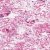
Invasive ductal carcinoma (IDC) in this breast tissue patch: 0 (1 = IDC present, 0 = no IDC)